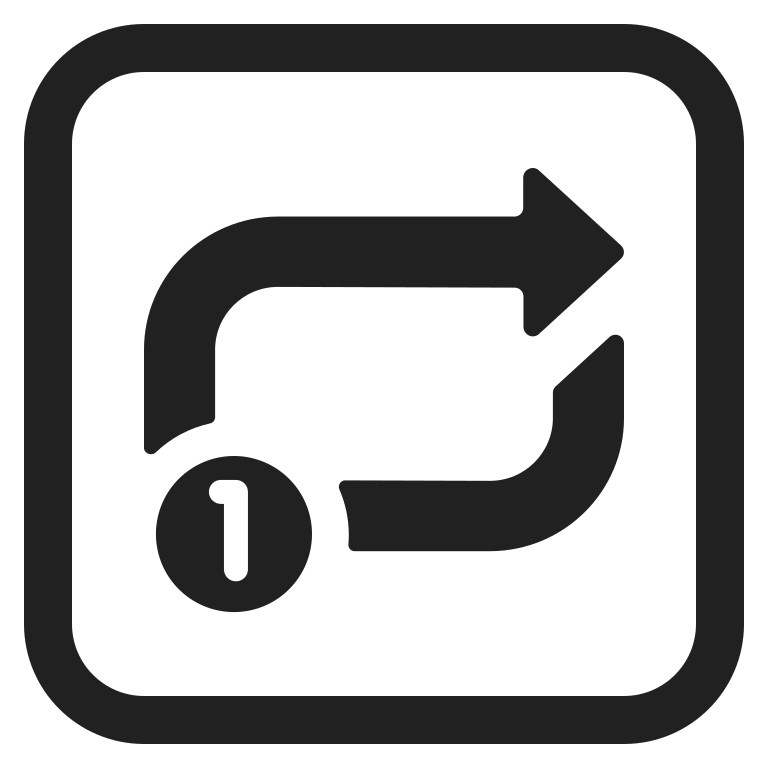
repeat single button high contrast